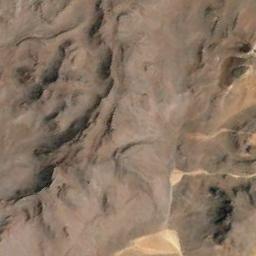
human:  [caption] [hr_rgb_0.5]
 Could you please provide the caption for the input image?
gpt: There is the mountain of uneven .

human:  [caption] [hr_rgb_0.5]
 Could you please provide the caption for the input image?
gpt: The mountain is full of yellow soil .

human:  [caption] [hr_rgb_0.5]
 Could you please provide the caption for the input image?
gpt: The folded mountain has a rugged surface and its rocks are brown .

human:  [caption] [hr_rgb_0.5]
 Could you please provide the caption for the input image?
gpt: This mountain is completely covered by vegetation .

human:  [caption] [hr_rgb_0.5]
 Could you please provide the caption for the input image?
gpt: There are brown earth and sand on the mountain .